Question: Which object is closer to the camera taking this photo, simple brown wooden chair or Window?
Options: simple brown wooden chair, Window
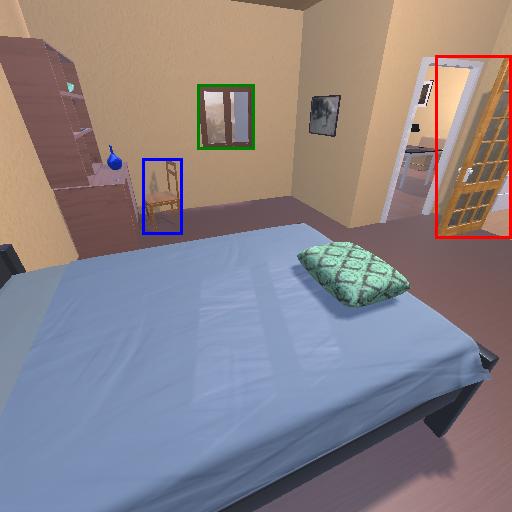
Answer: simple brown wooden chair